Question: I am trying to make face recognition by Principal component analysis (PCA) using python (matplotlib). I am trying to do it as described in this image:

Here is my code:
'''
import os
from PIL import Image
import numpy as np
import glob
from matplotlib.mlab import PCA
#Step1: put database images into a 3D array
filenames = glob.glob('C:\\Users\\Karim\\Downloads\\att_faces\\New folder/*.pgm')
filenames.sort()
img = [Image.open(fn).convert('L') for fn in filenames]
images = np.dstack([np.array(im) for im in img])
# Step2: create 2D flattened version of 3D input array
d1,d2,d3 = images.shape
b = np.zeros([d1,d2*d3])
for i in range(len(images)):
b[i] = images[i].flatten()
#Step 3: database PCA
results = PCA(b.T)
x = results.Wt
#Step 4: input image
input_image = Image.open('C:\\Users\\Karim\\Downloads\\att_faces\\1.pgm').convert('L')
input_image = np.array(input_image)
input_image = input_image.flatten()
#Step 5: input PCA
in_results = PCA(input_image.T)
y = in_results.Wt
#Step 6: get shortest distance
'''
But I am getting an error from 'in_results = PCA(input_image.T)' saying:
'Traceback (most recent call last): File "C:\Users\Karim\Desktop\Bachelor 2\New folder\new2.py", line 29, in <module> in_results = PCA(input_image.T) File "C:\Python27\lib\site-packages\matplotlib\mlab.py", line 846, in __init__ n, m = a.shape ValueError: need more than 1 value to unpack'
Anyone can help??
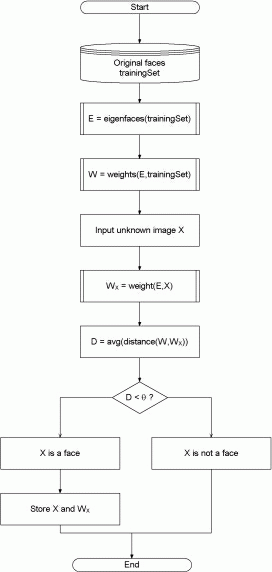
Answer: The problem is that the 'PCA' constructor requires a 2D array, and assumes that you're going to pass it one. You can see that from the traceback:
'''
in __init__
n, m = a.shape
ValueError: need more than 1 value to unpack
'''
Obviously if 'a' is a 0D or 1D array, 'a.shape' will not have two members, and therefore this will fail. You can try printing out 'input_image.T.shape' yourself to see what it is.
But you have at least one problem with your code, possibly two.
First, even if you had a 2D array at some point, you do this:
'''
input_image = input_image.flatten()
'''
After that, of course, you've got a 1D array.
Second, I don't think you ever had a 2D array. This:
'''
input_image = np.array(input_image)
'''
... should create a "scalar" (0D) array with one object, based on what the 'numpy' and 'PIL' docs say. Testing it on various different setups, I seem to get a 0D array sometimes, a 2D array others, so maybe you're not having this problem--but if you aren't, you may get it as soon as you run on a different machine.
You probably wanted this:
'''
input_image = np.asarray(input_image)
'''
This will either give you a 2D array, or raise an exception. (Well, unless you accidentally open a multi-channel image, in which case it'll give you a 3D array, of course.)